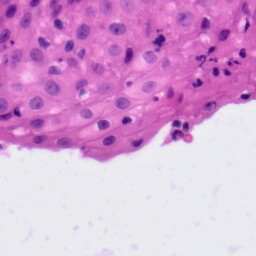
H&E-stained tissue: Tonsil